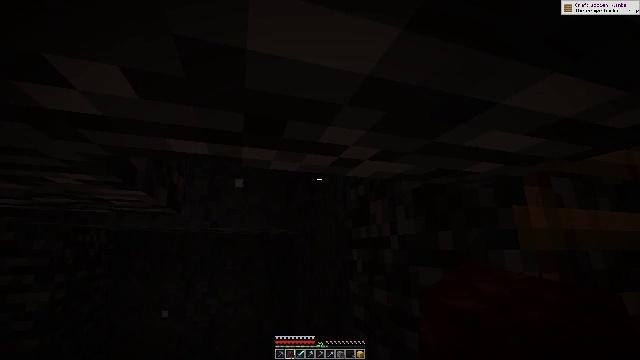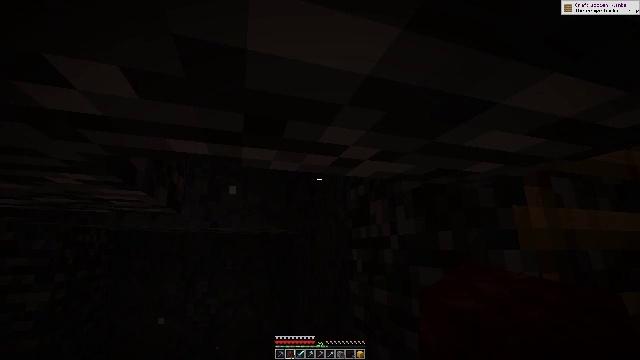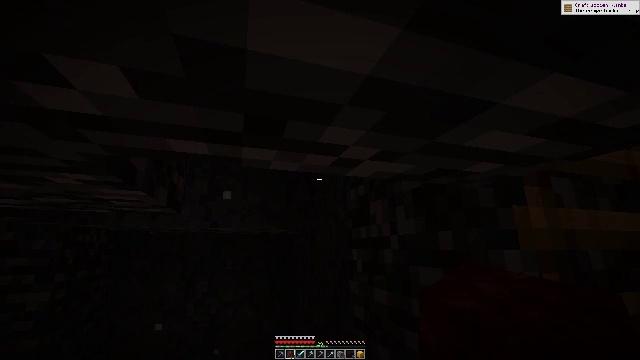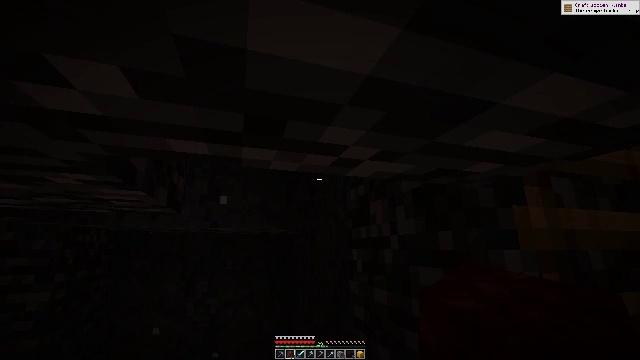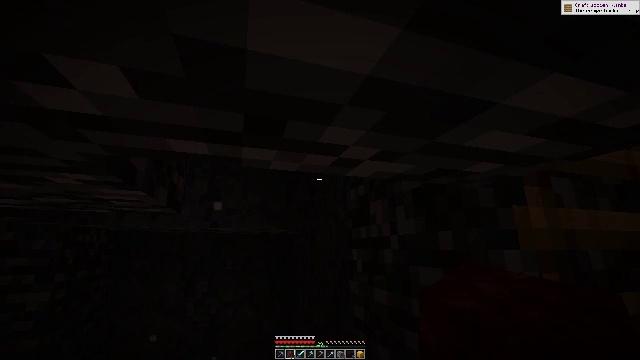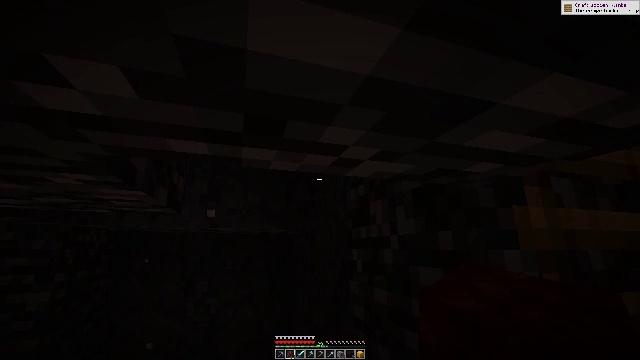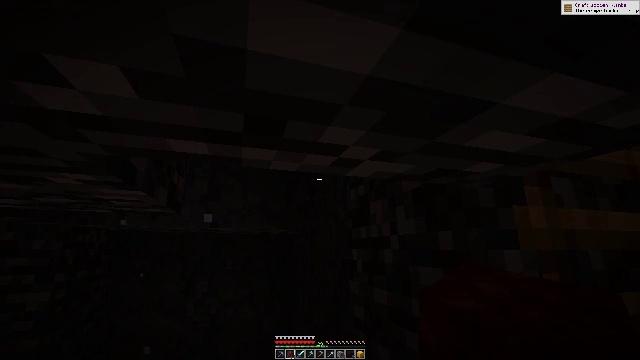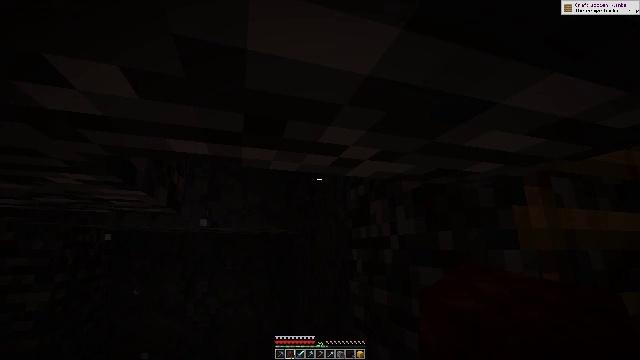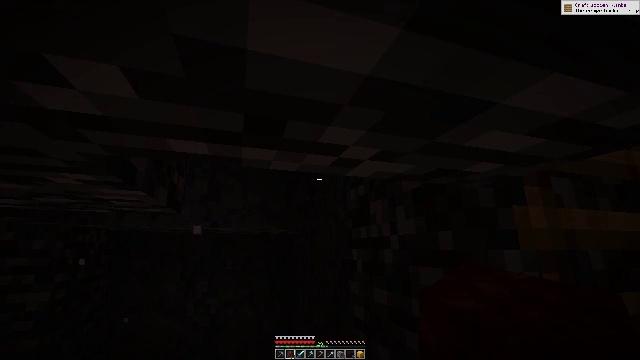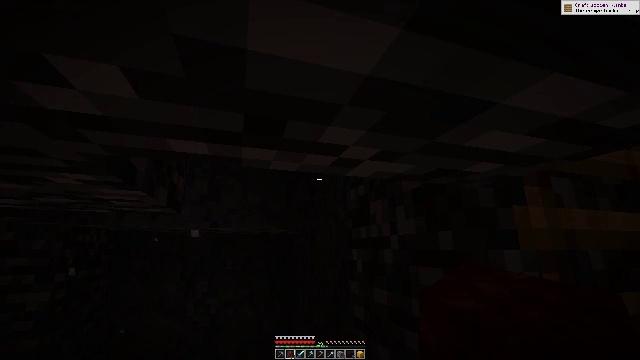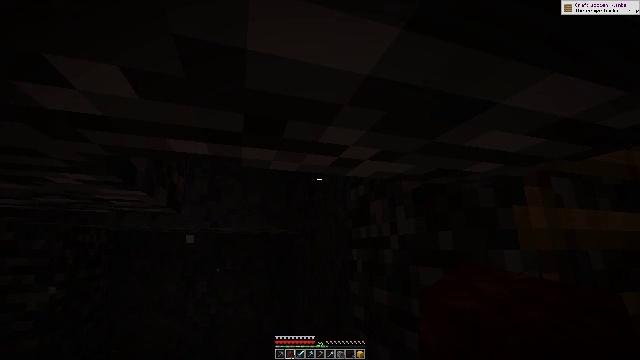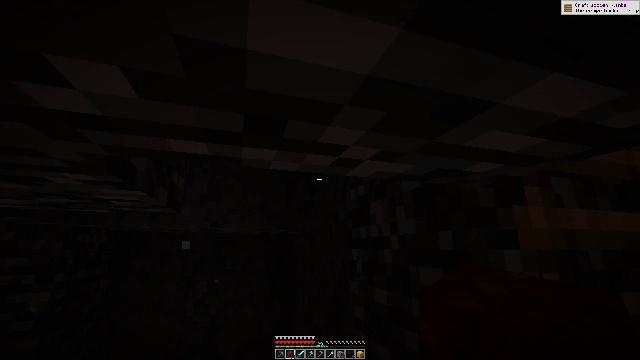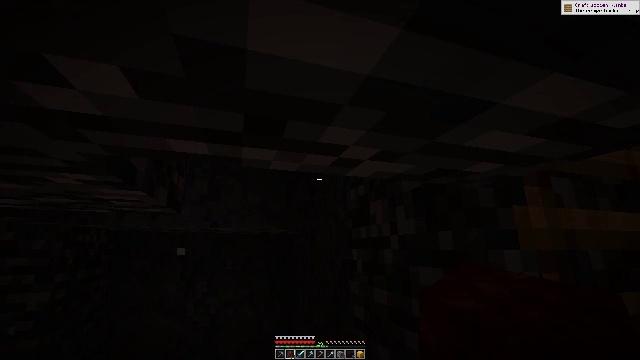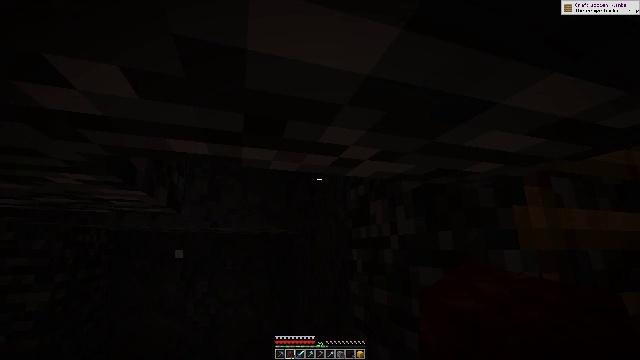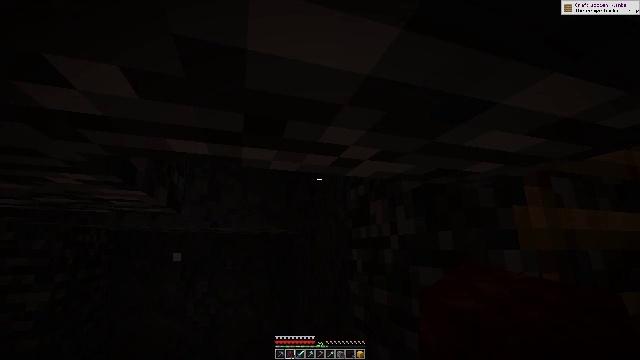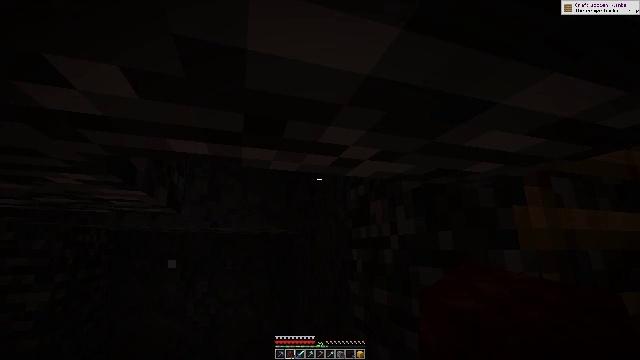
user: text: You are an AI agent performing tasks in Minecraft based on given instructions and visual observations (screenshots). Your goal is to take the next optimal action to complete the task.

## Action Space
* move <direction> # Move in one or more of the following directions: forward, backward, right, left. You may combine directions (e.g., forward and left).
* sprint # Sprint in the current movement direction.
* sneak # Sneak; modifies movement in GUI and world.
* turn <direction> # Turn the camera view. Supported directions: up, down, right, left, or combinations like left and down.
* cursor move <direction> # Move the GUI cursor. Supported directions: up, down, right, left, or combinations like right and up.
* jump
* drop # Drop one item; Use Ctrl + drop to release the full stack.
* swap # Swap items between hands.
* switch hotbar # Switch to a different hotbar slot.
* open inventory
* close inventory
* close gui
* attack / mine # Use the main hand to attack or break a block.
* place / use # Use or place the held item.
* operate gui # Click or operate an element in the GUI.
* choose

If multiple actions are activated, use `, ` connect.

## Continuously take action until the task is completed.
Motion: motion action
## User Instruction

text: Gather vines from trees or structures.
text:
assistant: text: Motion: jump
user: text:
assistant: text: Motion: jump
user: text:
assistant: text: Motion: jump
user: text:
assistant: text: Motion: jump
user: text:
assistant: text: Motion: jump
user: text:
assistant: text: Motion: jump
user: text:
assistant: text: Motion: jump
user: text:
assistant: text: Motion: jump
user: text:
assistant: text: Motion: jump
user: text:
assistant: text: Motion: jump
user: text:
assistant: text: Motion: jump
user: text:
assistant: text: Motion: jump
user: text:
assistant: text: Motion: jump
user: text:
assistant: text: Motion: jump
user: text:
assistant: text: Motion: jump
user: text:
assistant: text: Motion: jump
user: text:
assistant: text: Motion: jump
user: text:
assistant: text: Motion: jump
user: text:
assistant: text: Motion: jump
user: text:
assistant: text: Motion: jump
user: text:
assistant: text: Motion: jump
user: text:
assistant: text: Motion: jump
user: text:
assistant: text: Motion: turn left and down, jump
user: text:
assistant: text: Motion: turn left and down, jump
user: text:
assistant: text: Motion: turn right and down, jump
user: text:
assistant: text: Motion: turn down, jump
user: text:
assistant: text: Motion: jump
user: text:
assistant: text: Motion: jump
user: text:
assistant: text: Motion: jump
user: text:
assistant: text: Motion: jump